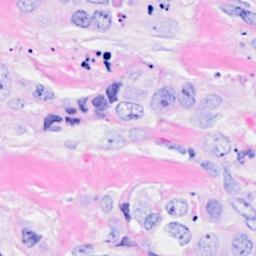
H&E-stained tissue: Breast